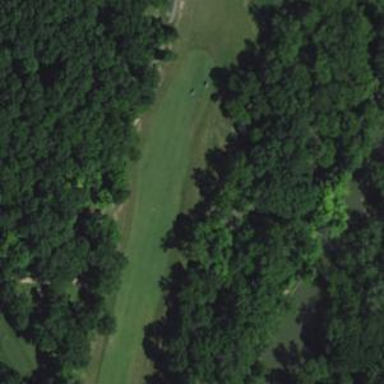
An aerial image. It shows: Golf fairway in the image.